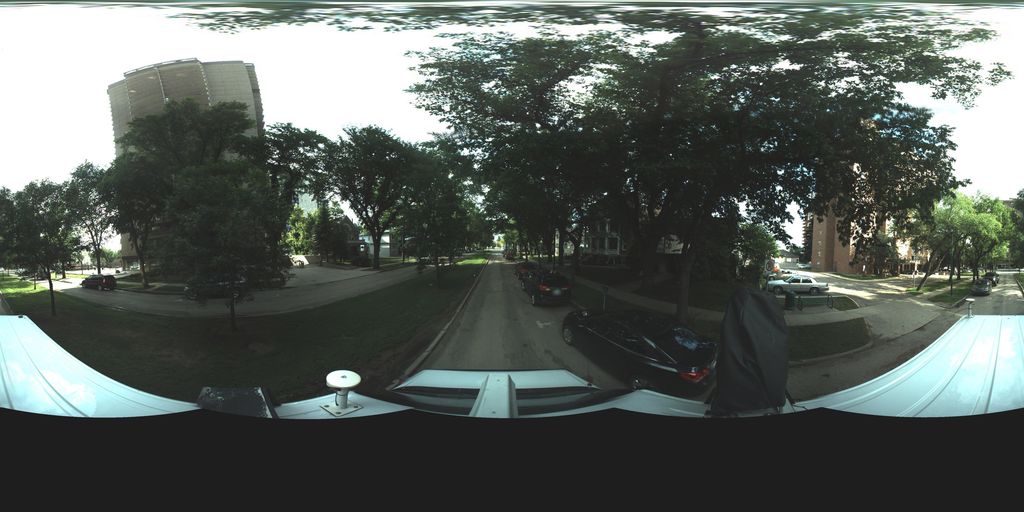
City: saskatoon